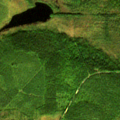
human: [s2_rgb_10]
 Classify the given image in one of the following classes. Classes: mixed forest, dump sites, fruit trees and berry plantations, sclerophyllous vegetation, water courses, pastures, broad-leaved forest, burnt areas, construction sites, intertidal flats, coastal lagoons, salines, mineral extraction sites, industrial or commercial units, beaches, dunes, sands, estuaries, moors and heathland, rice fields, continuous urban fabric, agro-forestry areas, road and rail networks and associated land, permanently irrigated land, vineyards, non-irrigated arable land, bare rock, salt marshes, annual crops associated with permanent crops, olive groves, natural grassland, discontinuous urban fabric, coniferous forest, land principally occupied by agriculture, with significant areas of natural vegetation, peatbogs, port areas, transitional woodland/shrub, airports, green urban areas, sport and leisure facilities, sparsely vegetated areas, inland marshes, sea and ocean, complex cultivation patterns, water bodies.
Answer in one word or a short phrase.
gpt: coniferous forest, transitional woodland/shrub